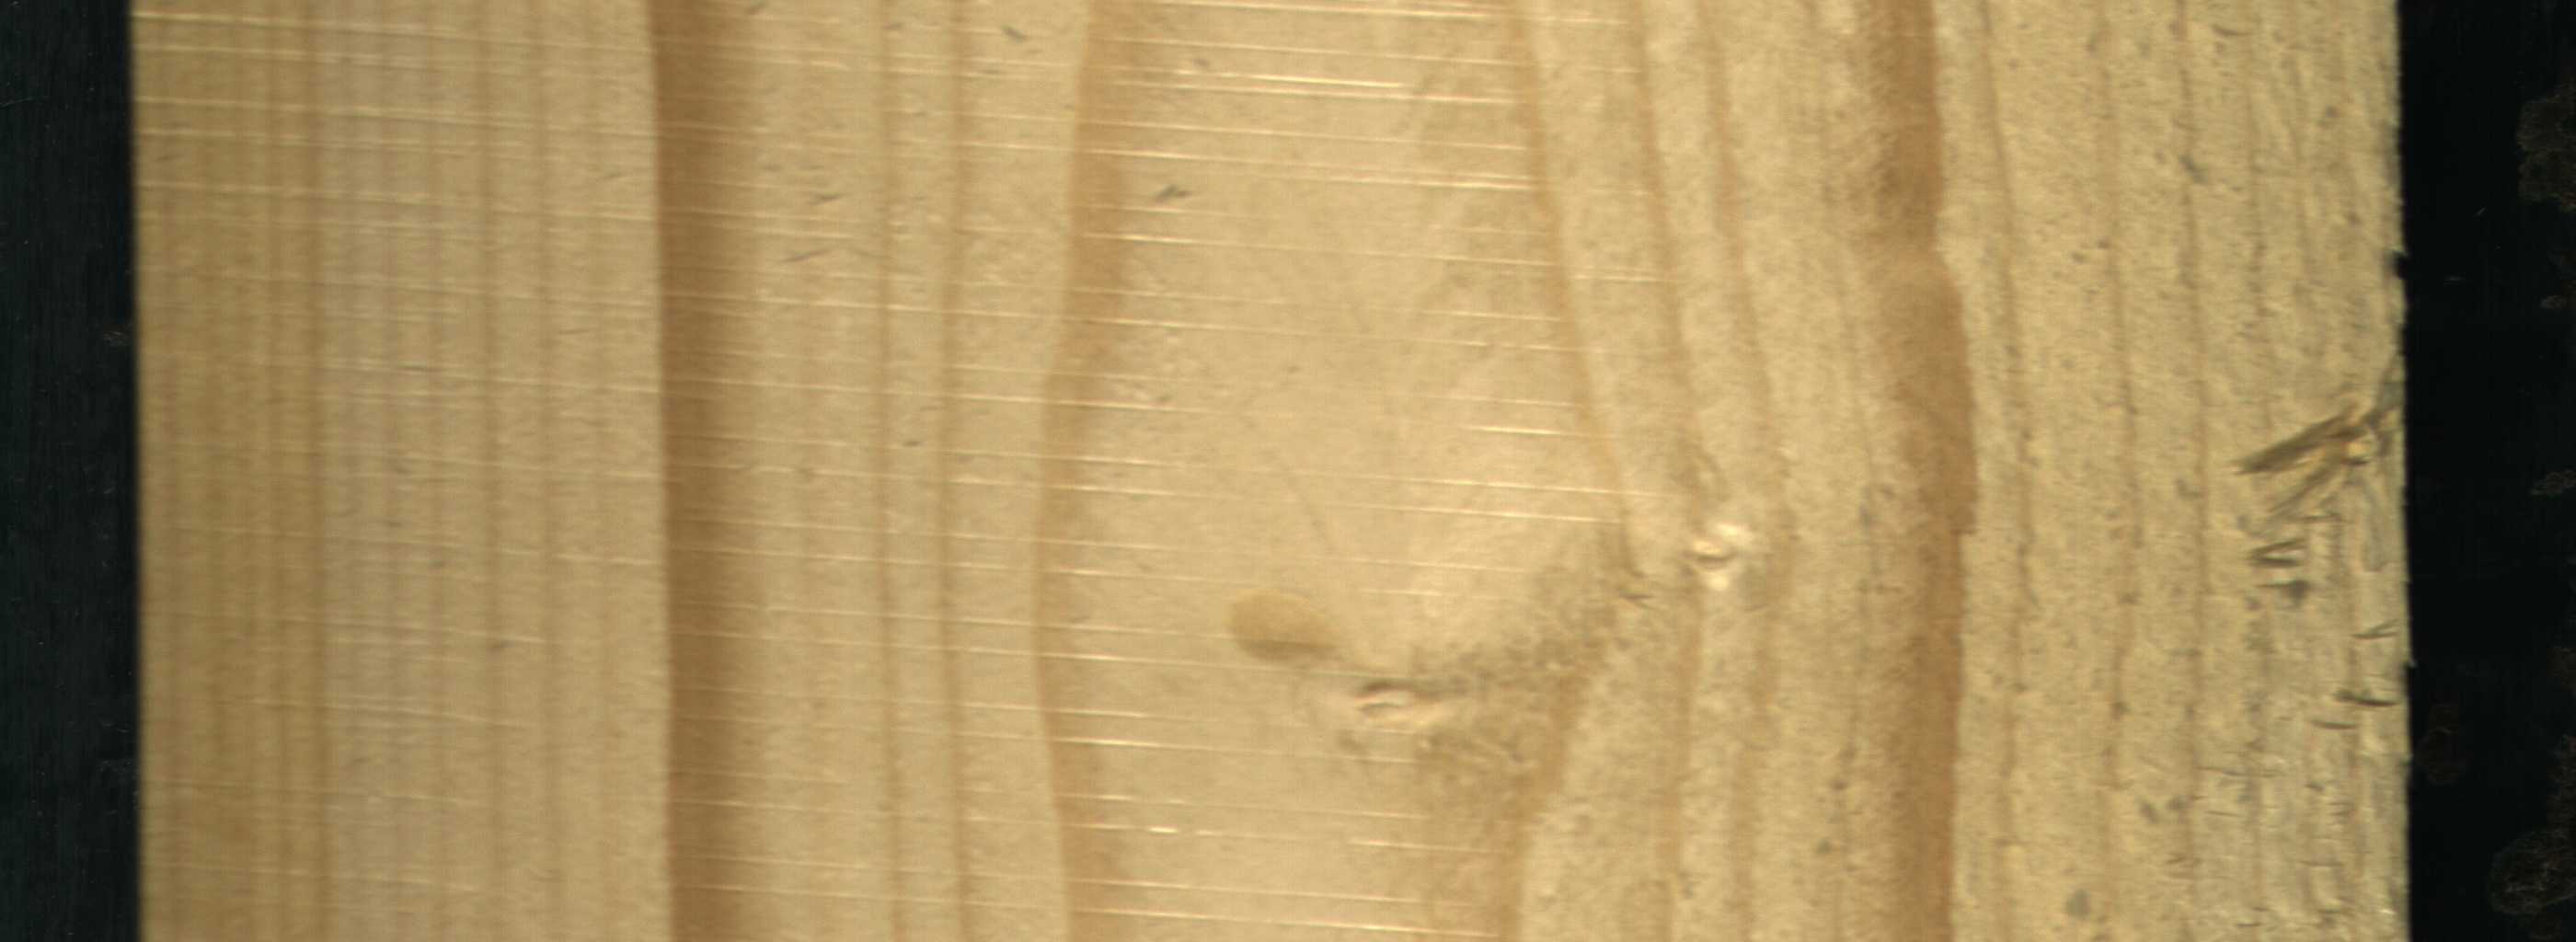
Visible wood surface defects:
Quartzity
Quartzity